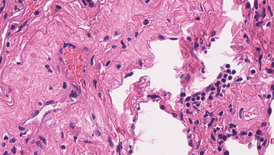
Tumor epithelial tissue: no
Tumor-associated stroma tissue: no
Normal tissue: yes